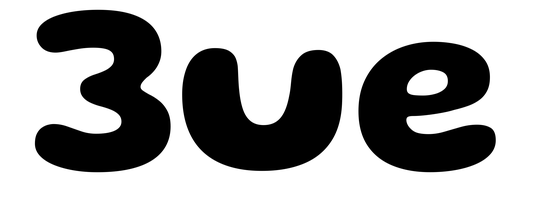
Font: Gluten_Bold